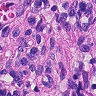
Metastatic tissue present: no